Question: I want to draw any ( randomized ) curve, with given:
- - -
How can I do such a thing limited by canvas boundaries, plus the curve can not cross. I was trying to find some solution but I can't figure this out. Thanks for your time.
Here is more detailed view of what I want to accomplish:
This is Quadratic curve drawn on canvas. Everything is fine. Question is, how to draw this without all the points, just with the fixed length in pixels, random points, bounded by canvas size and non crossing.

The code could look something like this:
'''
function fixedCurve( A, B, length ){
for(int i = A; i < B; i++){
//Calculate random point with propper distance to get first base point, random direction could be calculated before loop.
//Basicly this loop should calculate integrate of the curve and draw it each step.
}
}
'''
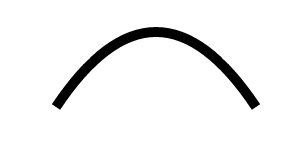
Answer: Try this (<URL>:
'''
function draw() {
var ctx = document.getElementById('canvas').getContext('2d');
ctx.fillStyle = "red";
ctx.beginPath();
var start = [20, 100];
var end = [120, 100];
var above = Math.random()*80+20;
// find the mid point between the ends, and subtract distance above
// from y value (y increases downwards);
var control = [0.5*(start[0]+end[0]), 0.5*(start[1]+end[1])-above];
ctx.moveTo(start[0], start[1]);
ctx.quadraticCurveTo(control[0], control[1], end[0], end[1]);
ctx.stroke();
}
draw();
'''
This is using 'quadraticCurveTo' to draw a quadratic curve, given two points and calculating a random control point 20 to 100 pixels above the midpoint of the curve.
---
If you want the quadratic to have a specific arc length (which is sounds like you might from the question), then we can <URL> is:

We have the equation, so work out the derivative:

So if we define this to be u(x), <URL>:

So for a particular x1 and x2, we could work out the equivalent values of u(x), and then therefore the integral.
Drawing a general quadratic using the control point involves converting the equation to vertex form as you can see on <URL>. The sensible thing would be to repeat the maths with that equation to start with, and get a new equation for 'u' in the right terms.